Chest X-ray. View position: PA
Patient age: 58
Patient sex: M
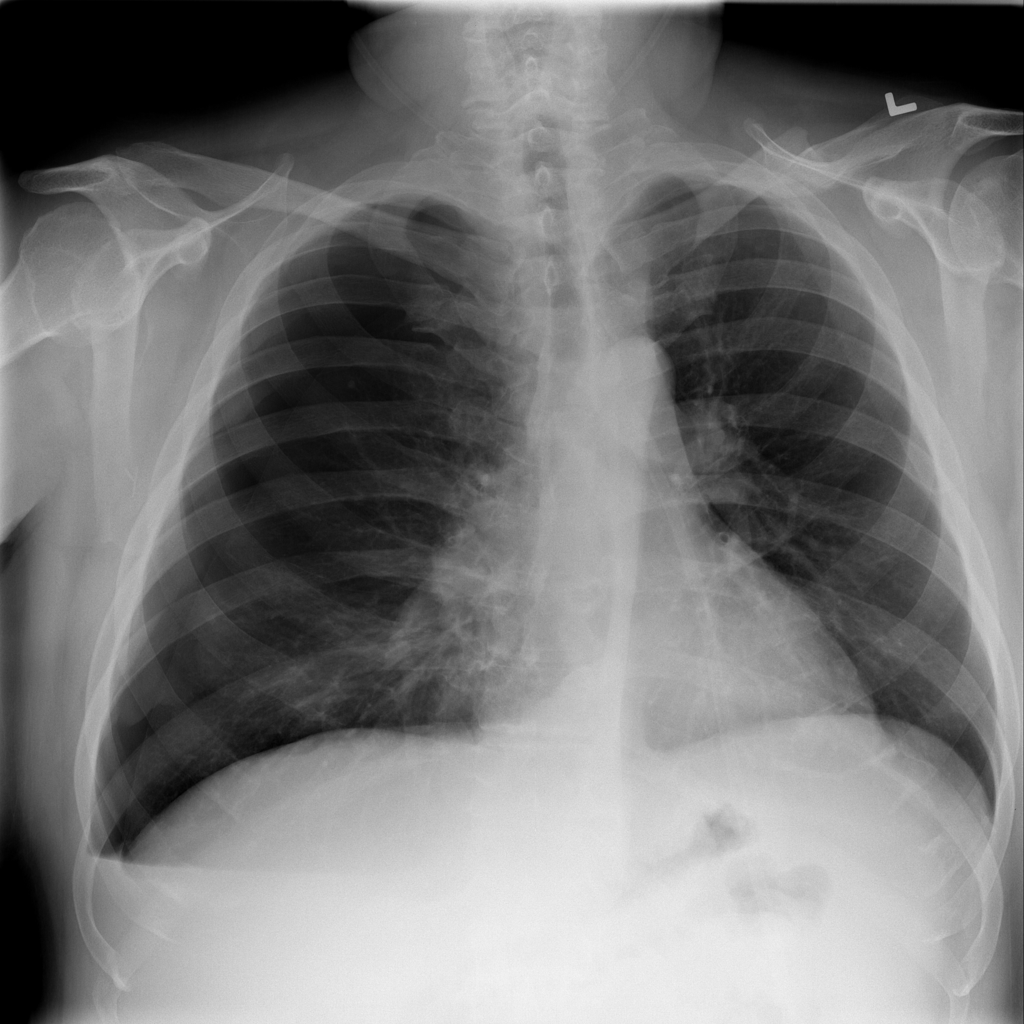
Finding: Pneumothorax